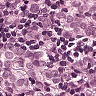
Metastatic tissue present: yes